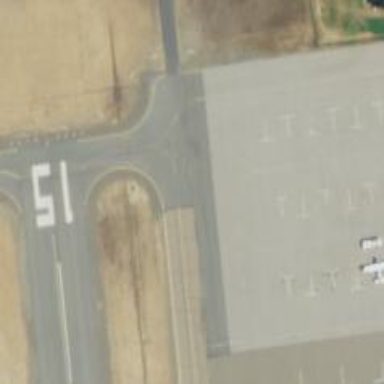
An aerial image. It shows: Image of taxiway at airport.